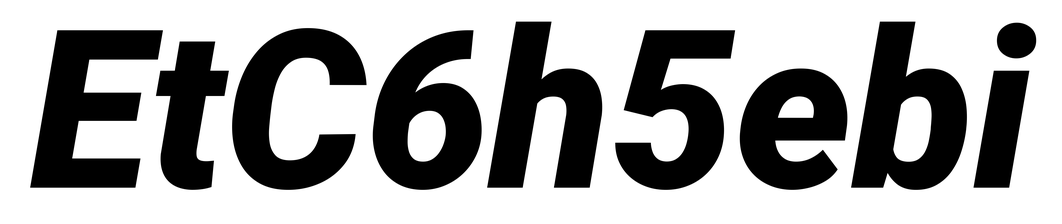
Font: Roboto-Italic_Black_Italic